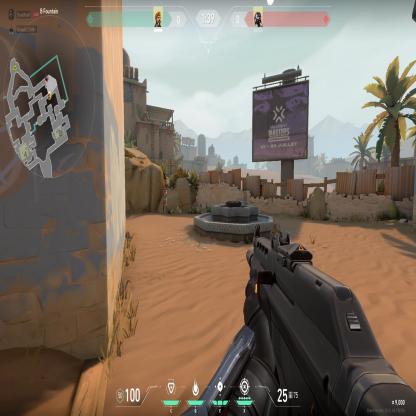
Label: enemy